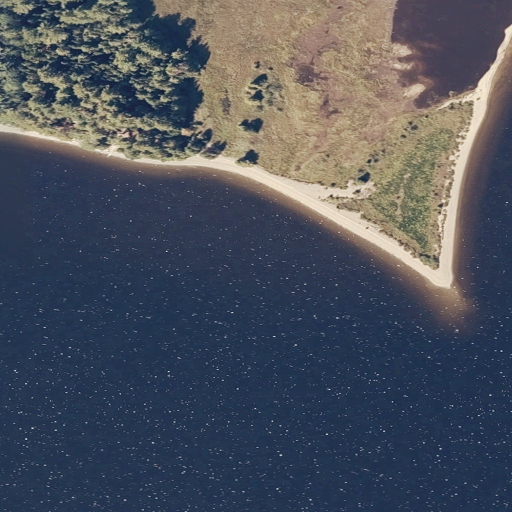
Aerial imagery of cape in Maine named Scofield Point containing open water, herbaceous wetlands, evergreen forest, and woody wetlands